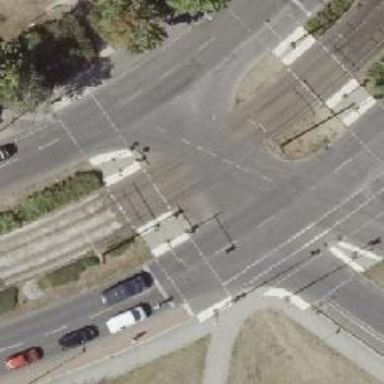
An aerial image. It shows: Tram crossing with traffic signals.